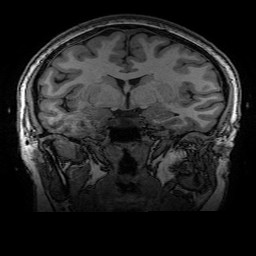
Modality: T1w
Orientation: sagittal
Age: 20
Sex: female
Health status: healthy